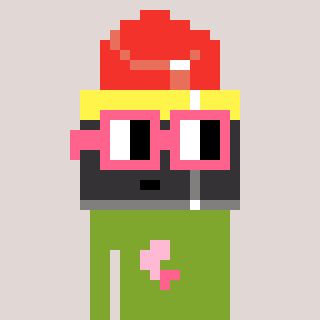
a pixel art character with square pink glasses, a lipstick-shaped head and a slimegreen-colored body on a warm background